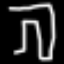
Label: pants